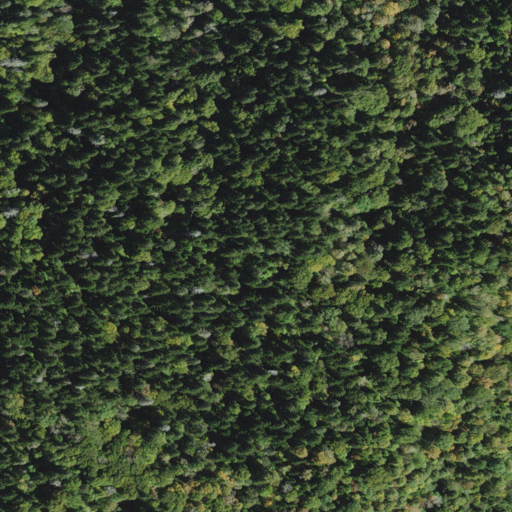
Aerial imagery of ridge(s) in North Carolina named Hyatt Ridge containing evergreen forest, mixed forest, and deciduous forest